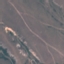
Land use / land cover: HerbaceousVegetation